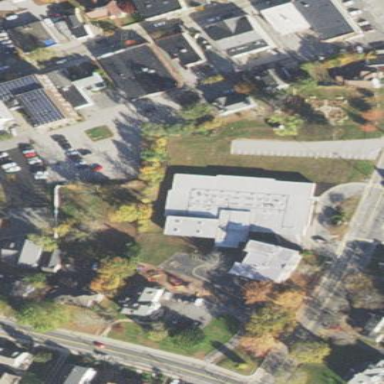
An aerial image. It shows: School building.